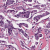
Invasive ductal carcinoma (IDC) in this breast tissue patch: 1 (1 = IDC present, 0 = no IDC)